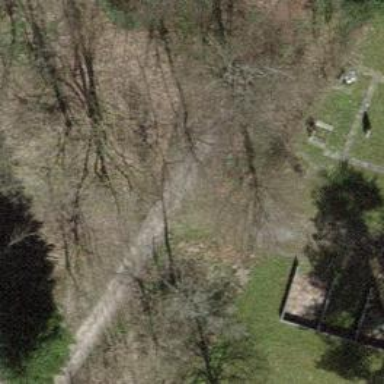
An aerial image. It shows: Gate.